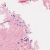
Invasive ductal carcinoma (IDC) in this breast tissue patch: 0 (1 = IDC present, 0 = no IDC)